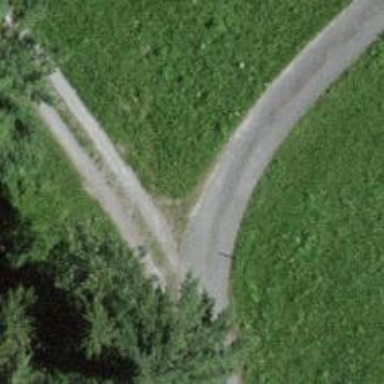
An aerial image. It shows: Unpaved driveway designated as service road.